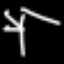
Label: bed